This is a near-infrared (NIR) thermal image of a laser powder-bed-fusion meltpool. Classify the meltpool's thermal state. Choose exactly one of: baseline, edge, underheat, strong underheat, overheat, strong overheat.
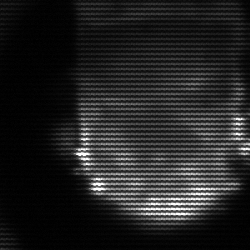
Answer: baseline